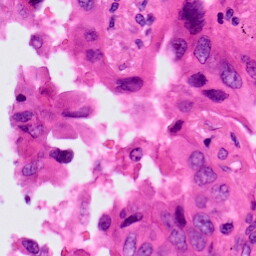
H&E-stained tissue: Lung